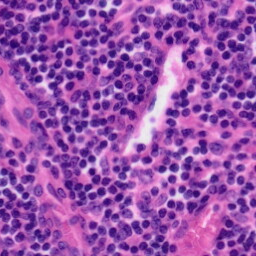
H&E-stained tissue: Tonsil